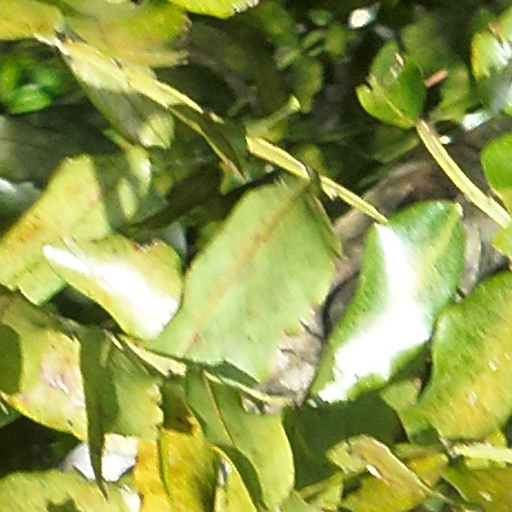
Species: Dipteryx oleifera
GBIF accepted scientific name: Dipteryx oleifera
Crown area (m\u00b2): 616.48